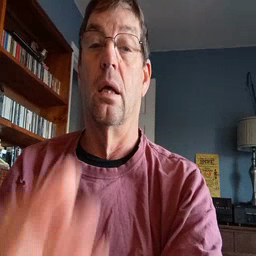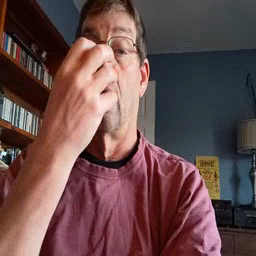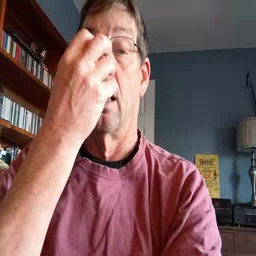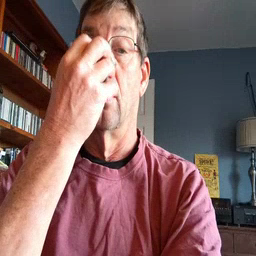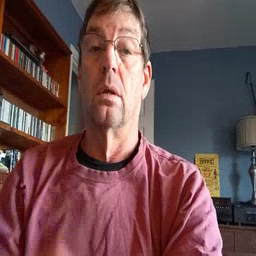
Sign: clown